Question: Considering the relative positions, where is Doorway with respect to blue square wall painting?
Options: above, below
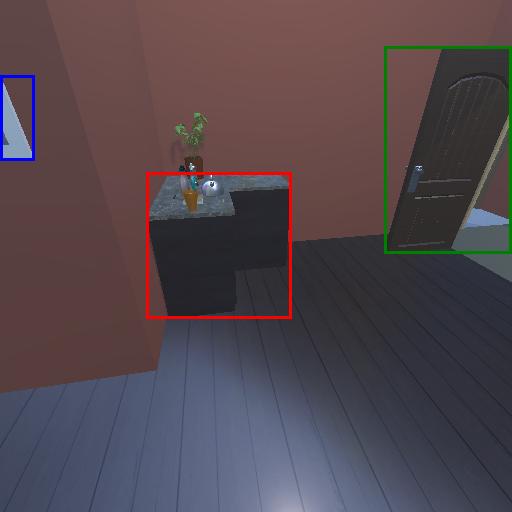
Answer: above